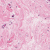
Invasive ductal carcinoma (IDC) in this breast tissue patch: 0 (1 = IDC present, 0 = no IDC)